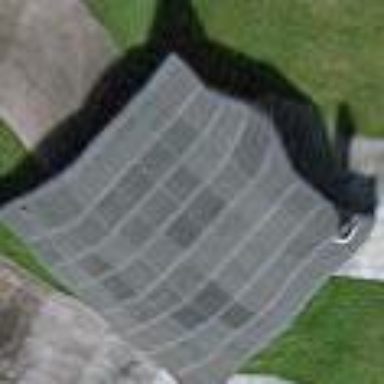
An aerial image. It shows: View of roof of building.